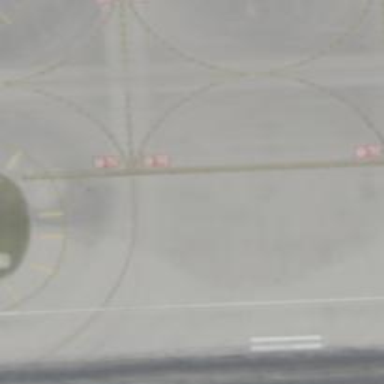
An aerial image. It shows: Image of taxiway at airport.